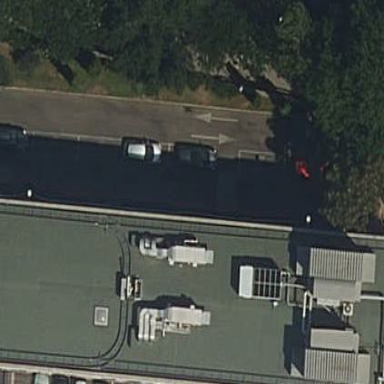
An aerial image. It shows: Commercial building.